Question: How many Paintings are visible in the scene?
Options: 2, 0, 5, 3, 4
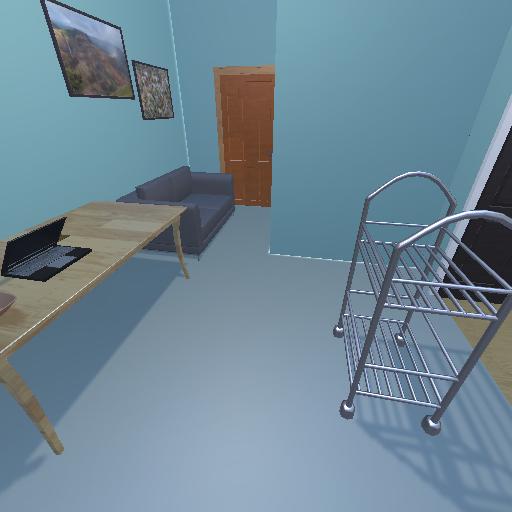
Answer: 2